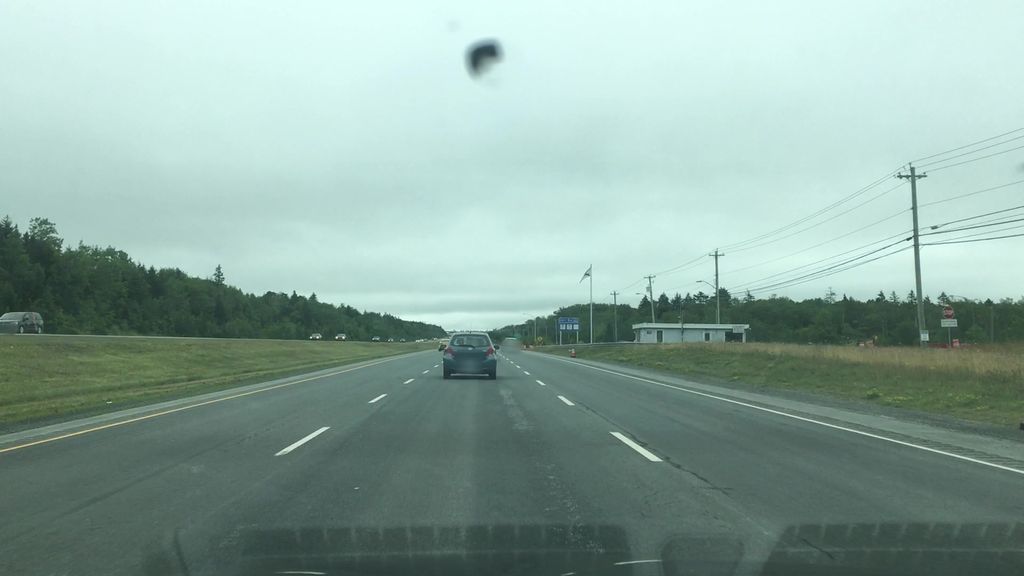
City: halifax